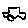
Label: car